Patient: sex M, age 73
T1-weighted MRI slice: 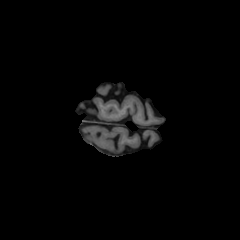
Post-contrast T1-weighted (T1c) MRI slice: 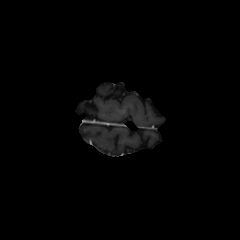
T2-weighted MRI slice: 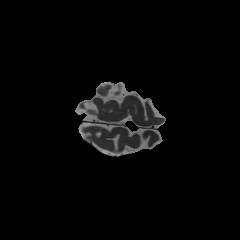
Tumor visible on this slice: no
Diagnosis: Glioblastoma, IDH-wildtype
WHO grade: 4